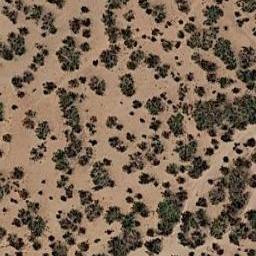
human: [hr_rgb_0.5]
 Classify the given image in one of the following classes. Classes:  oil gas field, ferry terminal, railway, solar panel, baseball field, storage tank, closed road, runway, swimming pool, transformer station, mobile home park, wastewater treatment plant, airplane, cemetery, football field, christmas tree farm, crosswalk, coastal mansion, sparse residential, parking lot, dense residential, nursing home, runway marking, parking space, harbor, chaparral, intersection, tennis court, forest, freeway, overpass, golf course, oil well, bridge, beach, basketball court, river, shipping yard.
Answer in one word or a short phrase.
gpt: chaparral